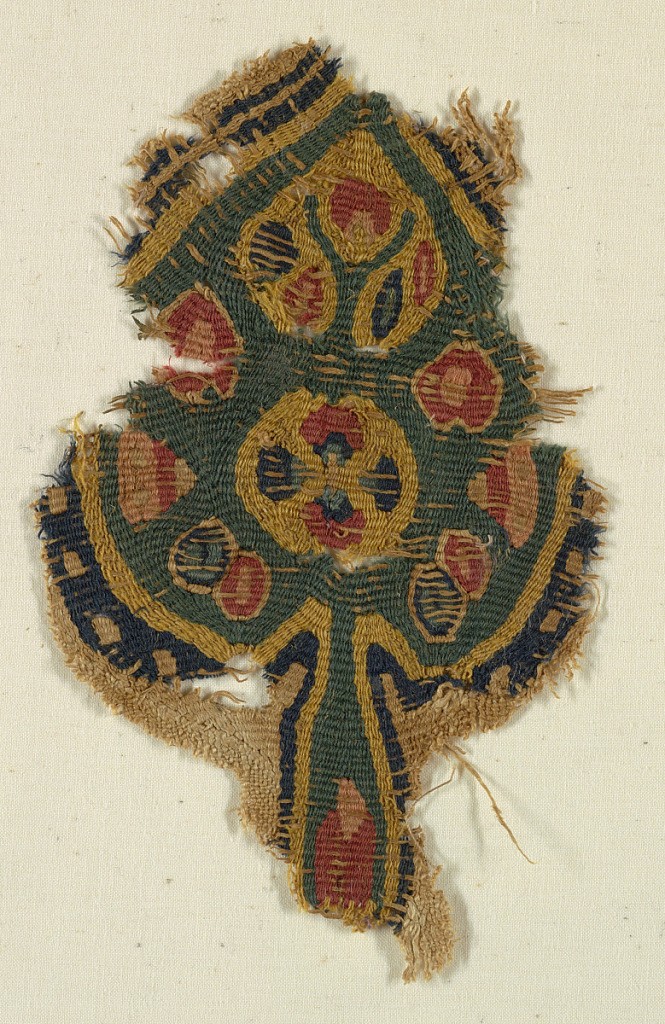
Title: Fragment mounted onto a support fabric
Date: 4th century
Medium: Warp; S-spun linen, Wefts;s-spin wool, s-spun linen Technique: slit tapestry woven
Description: A fragmentary spade-shaped garment or textile ornament. There are areas of linen plaine weave ground around the base of the ornament